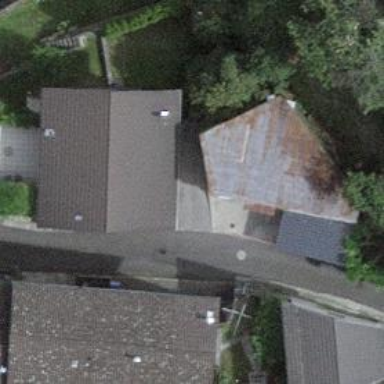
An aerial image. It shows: Shed building.